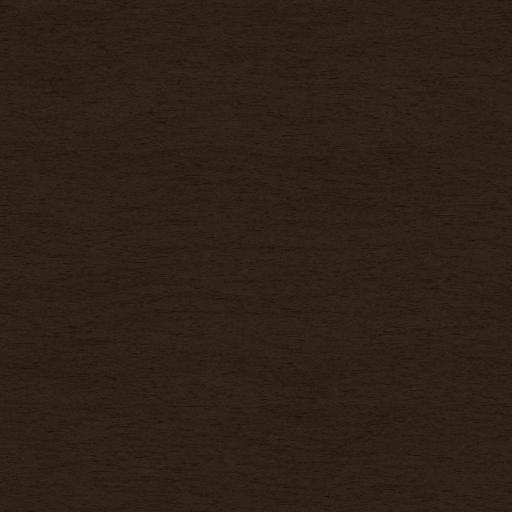
Tags: black brown clean dark fine smooth wood wooden